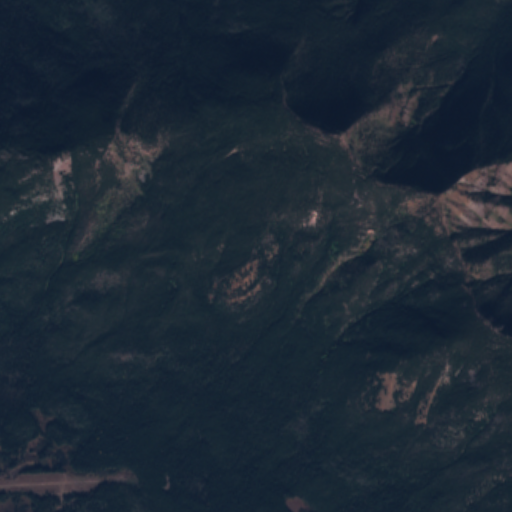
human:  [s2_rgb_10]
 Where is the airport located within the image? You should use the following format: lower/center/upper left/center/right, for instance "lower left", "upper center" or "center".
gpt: The airport is located in the lower left of the image.
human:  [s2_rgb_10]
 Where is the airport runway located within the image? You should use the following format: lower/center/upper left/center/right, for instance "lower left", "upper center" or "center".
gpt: The airport runway is located in the lower left of the image.
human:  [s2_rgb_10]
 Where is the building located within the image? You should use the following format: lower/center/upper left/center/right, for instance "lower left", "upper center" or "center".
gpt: The building is located in the lower left of the image.
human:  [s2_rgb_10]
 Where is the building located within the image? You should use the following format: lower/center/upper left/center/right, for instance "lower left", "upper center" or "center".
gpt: The building is located in the lower left of the image.
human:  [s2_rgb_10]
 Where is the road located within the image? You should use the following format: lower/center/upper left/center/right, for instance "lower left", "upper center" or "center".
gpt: There is no road in the image.